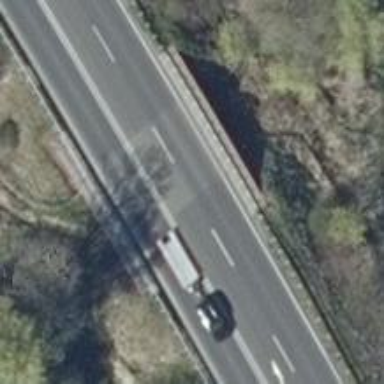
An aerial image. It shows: Primary highway bridge designed for motor vehicles.